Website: lowes
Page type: address-validator
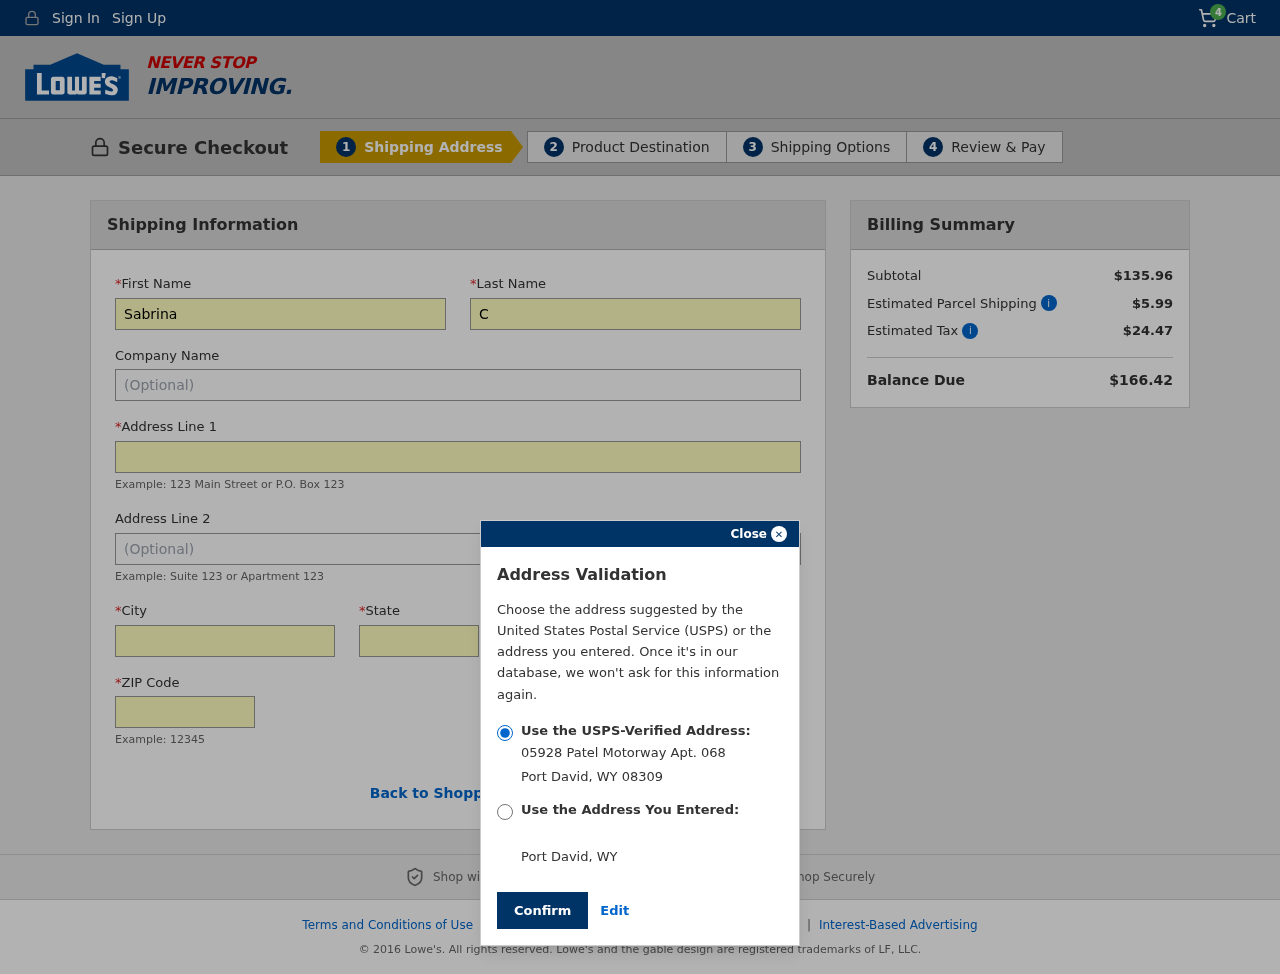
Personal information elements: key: PII_CITY
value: Port David
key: PII_COMPANY
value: Anderson-Johnson
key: PII_FIRSTNAME
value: Sabrina
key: PII_LASTNAME
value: Cox
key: PII_POSTCODE
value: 08309
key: PII_STATE
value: Wyoming
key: PII_STATE_ABBR
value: WY
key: PII_STREET
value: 05928 Patel Motorway Apt. 068
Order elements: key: ORDER_NUM_ITEMS
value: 4
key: ORDER_SUBTOTAL
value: $135.96
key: ORDER_SHIPPING_COST
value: $5.99
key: ORDER_TAX
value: $24.47
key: ORDER_TOTAL
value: $166.42